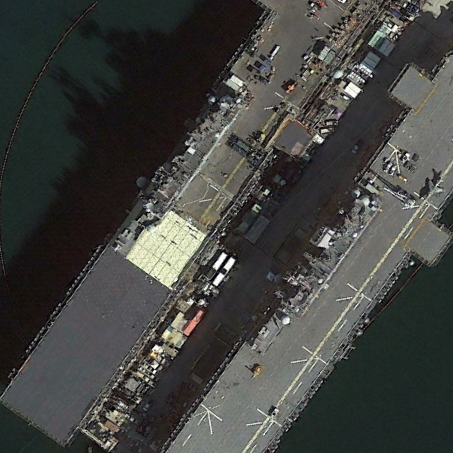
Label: assault